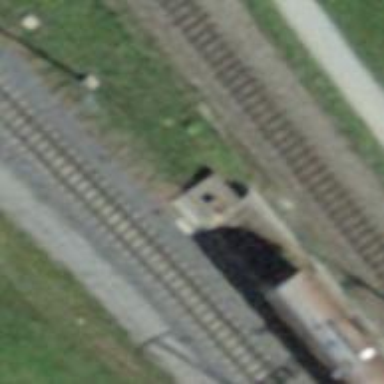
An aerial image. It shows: Railway buffer stop.